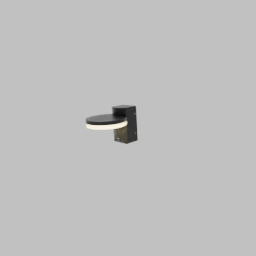
Label: lighting